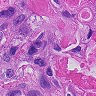
Metastatic tissue present: yes